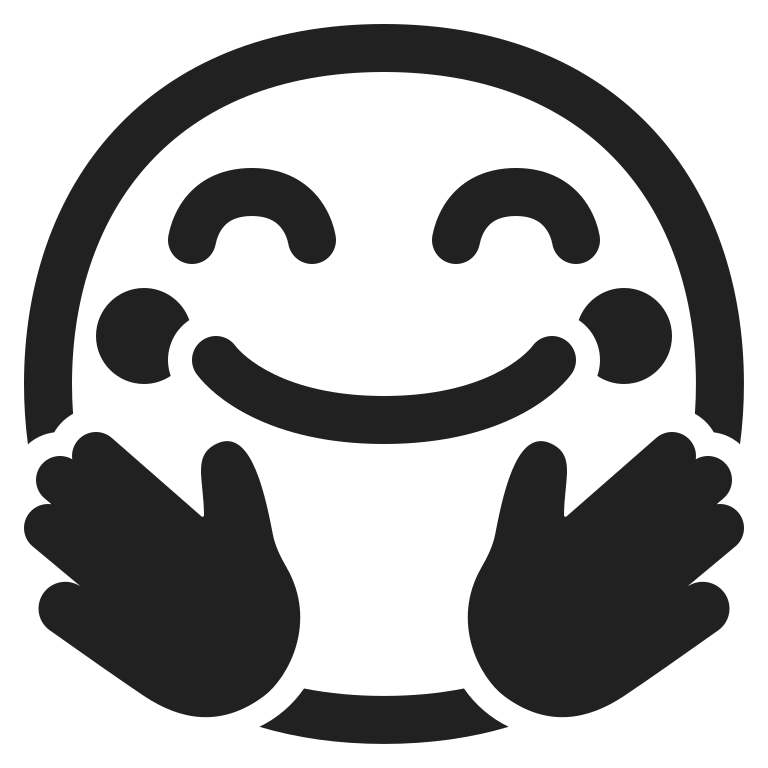
hugging face high contrast